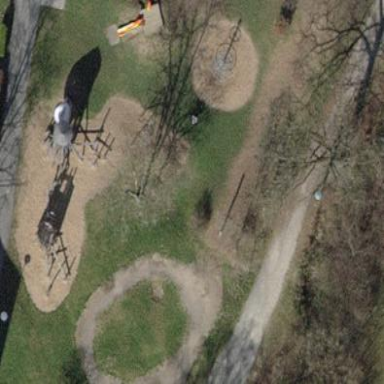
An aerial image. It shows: Playground area for leisure activities on the land.